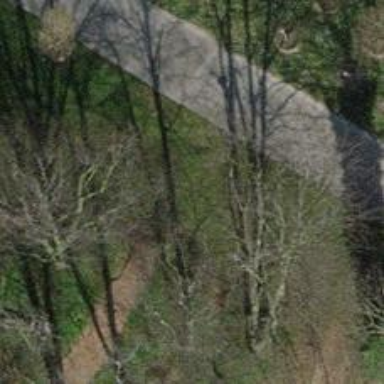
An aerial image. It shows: Path with surface of woodchips.